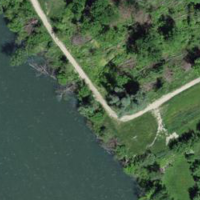
EUNIS habitat code: 23
Species observed at this site:
Geum rivale
Gomphocerippus rufus
Pseudochorthippus parallelus
Chorthippus biguttulus